Question: My apache server is sending incomplete and corrupted content to browser. 95% of responses are not correct, by estimation. It seems like apache sends some part (of random or relative length) of requested data and then it sends duplicate of response.
Let's say I am requesting file. Some part of file is sent to browser, then there are headers data of response and then is content of the file from beginning. Content data ends when filesize (content-length of first response) is reached.
Here is a picture for visualisation

This happens with almost everything what is meant to be send to browser including content generated by PHP. At first I thought only larger files are corrupted (like 83kB jquery file) but HTML content generated by PHP is damaged too and its size is not larger than 10kB.
When response for HTML content is damaged, content is downloading for next 5 seconds after displayed content is downloaded and console in chrome webdeveloper tools says:
> net::ERR_INCOMPLETE_CHUNKED_ENCODING
Everything was OK for almost month (since wampserver installation). Last known change in computer, before I noticed the problem, was installation of Python27 with PIP and Hyde tools.
How can I fix it? I have been looking into it since yesterday morning and I am still far far away from solution.
Thanks for any help
## edit:
Sample from apache error log (today). I did restart manually.
'''
[Sat Mar 21 10:22:46.<PHONE>] [mpm_winnt:notice] [pid 1760:tid 532] AH00455: Apache/2.4.9 (Win64) PHP/5.5.12 configured -- resuming normal operations
[Sat Mar 21 10:22:46.<PHONE>] [mpm_winnt:notice] [pid 1760:tid 532] AH00456: Apache Lounge VC11 Server built: Mar 16 2014 12:42:59
[Sat Mar 21 10:22:46.<PHONE>] [core:notice] [pid 1760:tid 532] AH00094: Command line: 'C:\Program Files\wamp\bin\apache\apache2.4.9\bin\httpd.exe -d C:/Program Files/wamp/bin/apache/apache2.4.9'
[Sat Mar 21 10:22:46.<PHONE>] [mpm_winnt:notice] [pid 1760:tid 532] AH00418: Parent: Created child process 5612
[Sat Mar 21 10:22:46.<PHONE>] [mpm_winnt:notice] [pid 5612:tid 452] AH00354: Child: Starting 64 worker threads.
[Sat Mar 21 10:27:52.<PHONE>] [mpm_winnt:notice] [pid 1760:tid 532] AH00422: Parent: Received shutdown signal -- Shutting down the server.
[Sat Mar 21 10:27:54.<PHONE>] [mpm_winnt:notice] [pid 5612:tid 452] AH00364: Child: All worker threads have exited.
[Sat Mar 21 10:27:54.<PHONE>] [mpm_winnt:notice] [pid 1760:tid 532] AH00430: Parent: Child process 5612 exited successfully.
[Sat Mar 21 10:32:45.<PHONE>] [mpm_winnt:notice] [pid 4732:tid 532] AH00455: Apache/2.4.9 (Win64) PHP/5.5.12 configured -- resuming normal operations
[Sat Mar 21 10:32:45.<PHONE>] [mpm_winnt:notice] [pid 4732:tid 532] AH00456: Apache Lounge VC11 Server built: Mar 16 2014 12:42:59
[Sat Mar 21 10:32:45.<PHONE>] [core:notice] [pid 4732:tid 532] AH00094: Command line: 'C:\Program Files\wamp\bin\apache\apache2.4.9\bin\httpd.exe -d C:/Program Files/wamp/bin/apache/apache2.4.9'
[Sat Mar 21 10:32:45.<PHONE>] [mpm_winnt:notice] [pid 4732:tid 532] AH00418: Parent: Created child process 6684
[Sat Mar 21 10:32:45.<PHONE>] [mpm_winnt:notice] [pid 6684:tid 452] AH00354: Child: Starting 64 worker threads.
'''
### Temporary solution:
Disable cache for resources in Chrome DevTools and set header 'Cache-control: no-cache' for generated content.
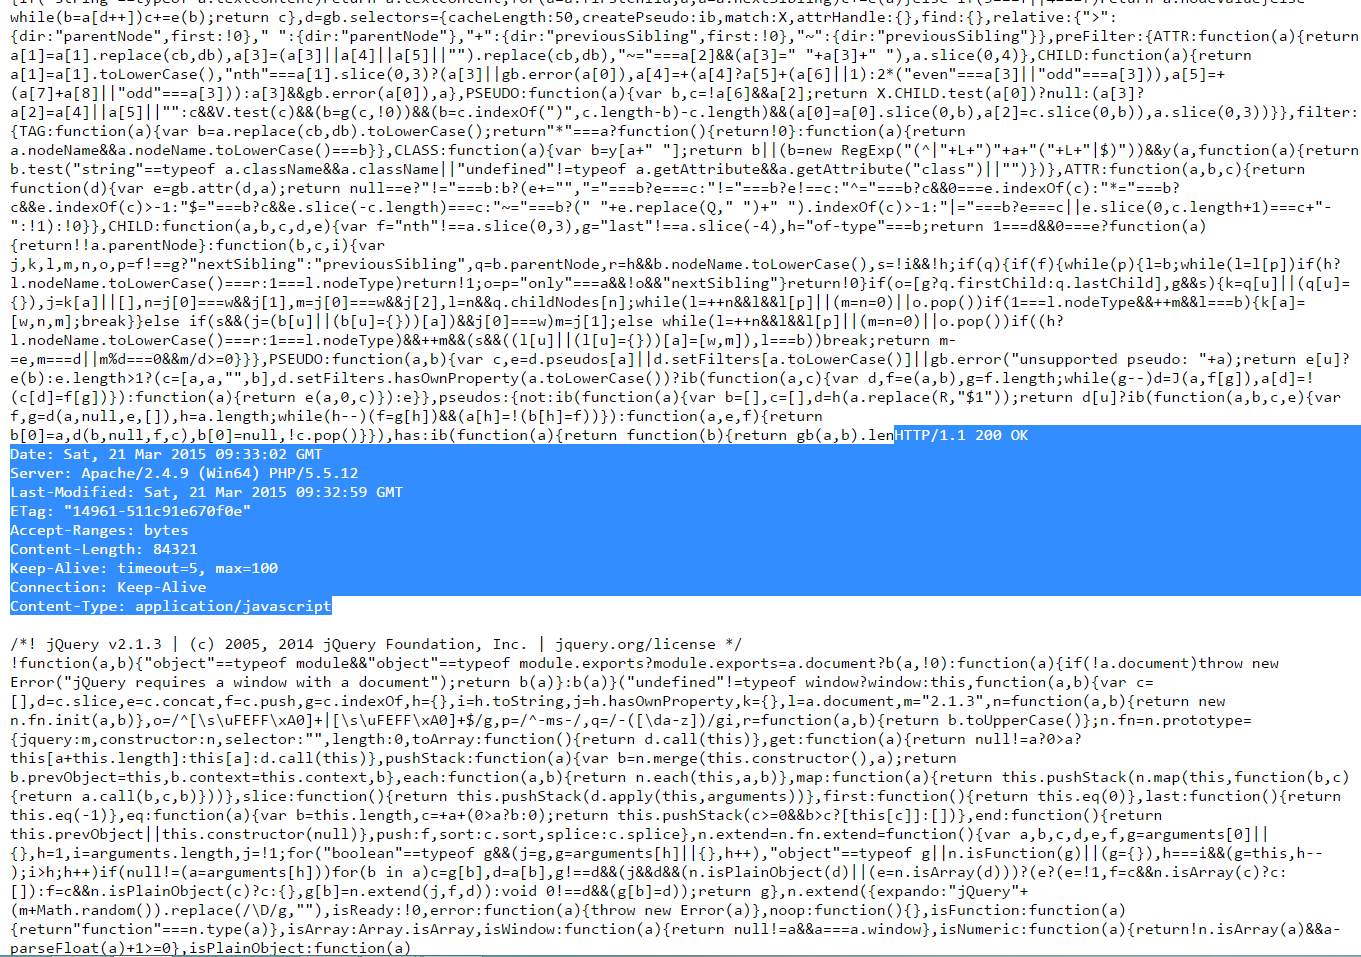
Answer: I still do not know why it was as it was but described problem caused AVG antivirus software. After disabling it (actually I changed it for another), everything works fine.
# Edit (fix)
AVG support reply:
> Our development team believe that the latest update, hotfix 4, will
resolve this issue. Please update your program (not definitions) and
ensure you have built 5863.